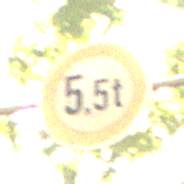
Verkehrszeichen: TatsaechlicheMasse
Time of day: Midday
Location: Outdoor (Nature)
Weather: PartlyCloudy
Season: NotSpecified
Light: Natural